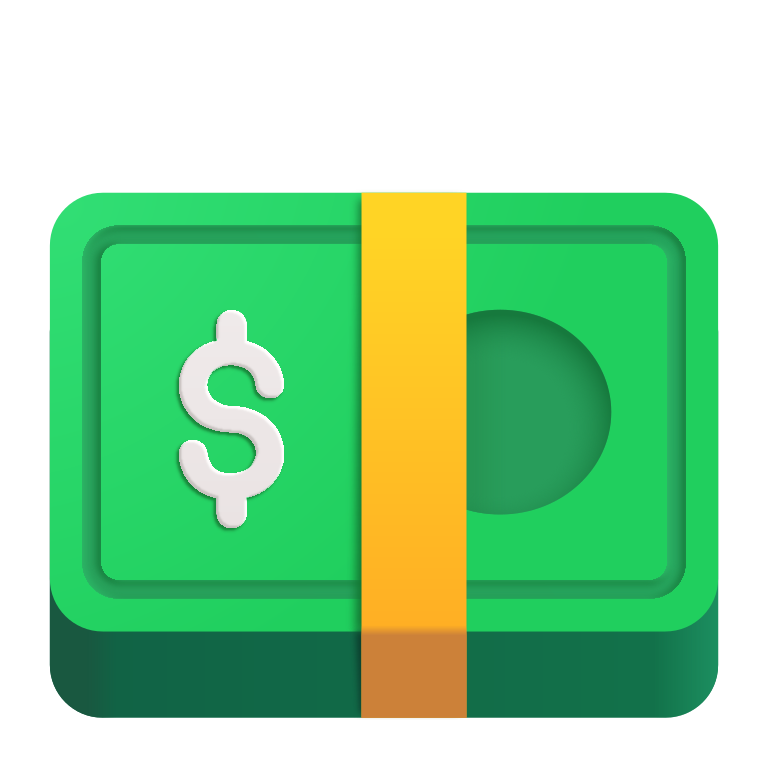
dollar banknote color